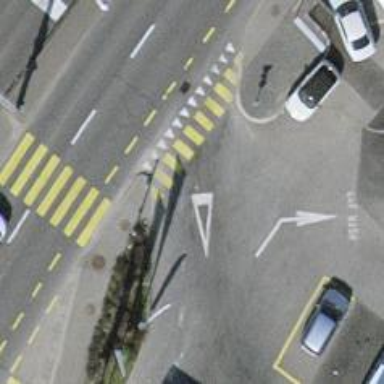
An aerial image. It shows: Marked road crossing.